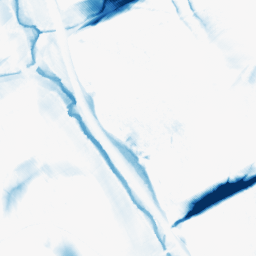
Category: morphological
Decomposition family: morphological_diamond
Decomposition parameters: operation: closing
radius: 20
Upsampling method: quartic
Upsampling parameters: scale: 8
Upsampling scale: 8